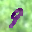
Label: 9